Комитет клуба скалолазания по ледникам решил провести соревнование для членов клуба: необходимо забраться как можно выше по искусственно созданному прямому конусу, поверхность которого была превращена в очень гладкий, скользкий «айсберг», позволяя воде стекать по нему при минусовых температурах. Из всего снаряжения разрешено использовать только лассо. Лассо для новичков, как показано на рисунке (a), состоит из отрезка верёвки, прикреплённого с помощью небольшого отверстия к замкнутой петле $\textit{фиксированной}$ длины. Опытные же скалолазы используют лассо как показано на рисунке (b), представляющее из себя единую верёвку с отверстием на одном конце, через которое продевается другой конец. Верёвки по сравнению с альпинистами очень лёгкие, трение между ними и льдом, а также трение в отверстии отсутствует.
В каком диапазоне угла конуса, $2\theta$ новички смогут забраться на айсберг, используя лассо как проиллюстрировано на рисунке (c)?
В каком диапазоне угла конуса, $2\theta$ это смогут сделать эксперты?
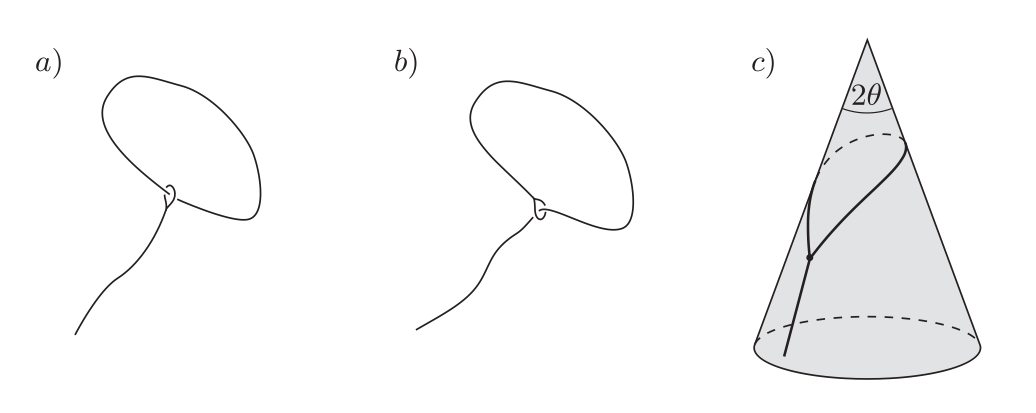
В каком диапазоне угла конуса, $2\theta$ новички смогут забраться на айсберг, используя лассо как проиллюстрировано на рисунке (c)?
Ответ: $2\theta < 60^{\circ}$

В каком диапазоне угла конуса, $2\theta$ это смогут сделать эксперты?
Ответ: $2\theta = 19.2^{\circ}$
Темы:
T, ★★, Механика, Статика, Веревка, 200 задач, Развертка